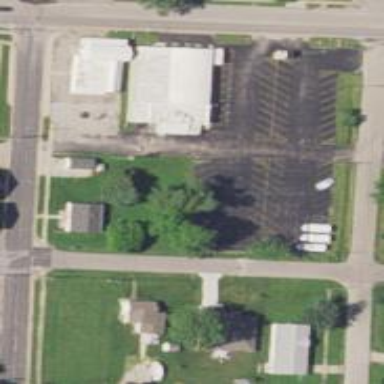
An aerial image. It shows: Alleyway designated as service road.